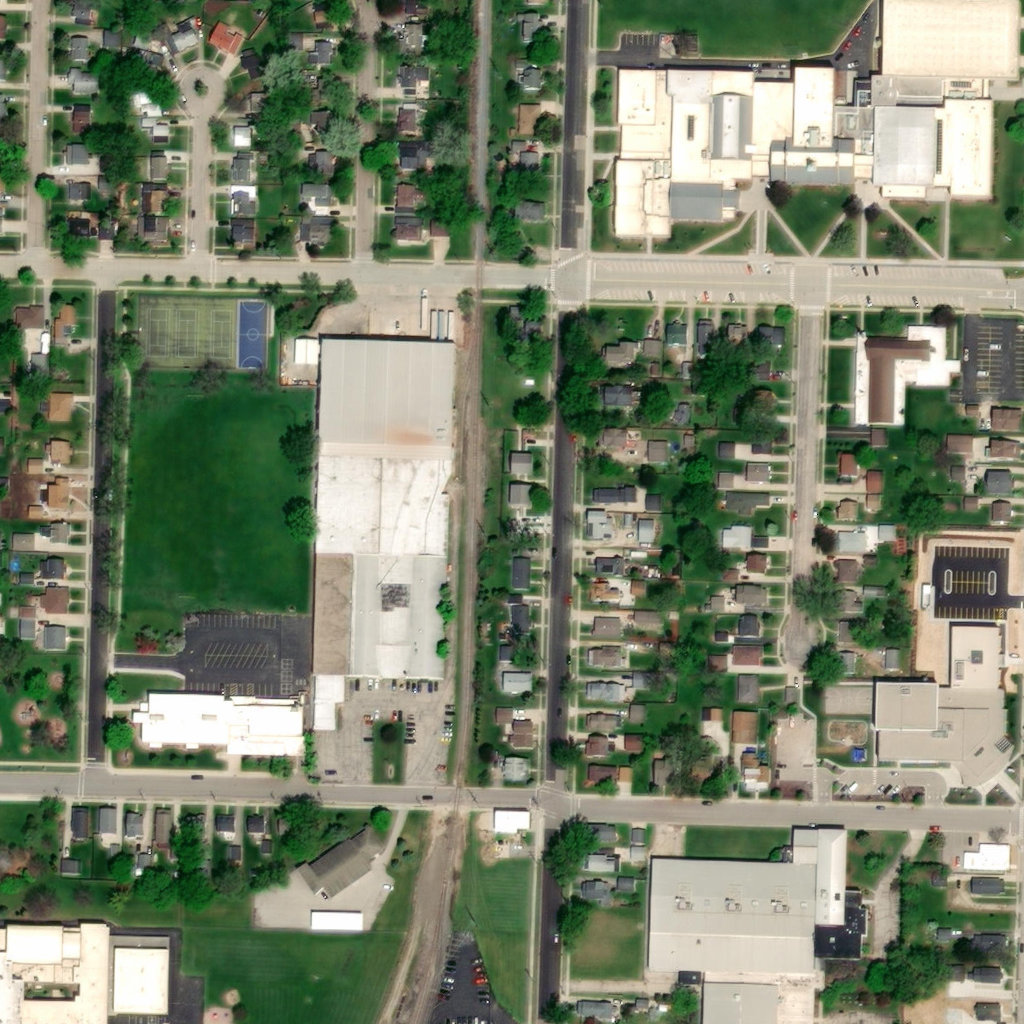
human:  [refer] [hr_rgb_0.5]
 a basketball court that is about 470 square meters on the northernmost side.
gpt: <box>[[22, 29, 25, 35, 0]]</box>

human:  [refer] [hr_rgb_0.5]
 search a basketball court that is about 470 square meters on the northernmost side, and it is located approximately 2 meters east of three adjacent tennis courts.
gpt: <box>[[22, 29, 25, 35, 0]]</box>